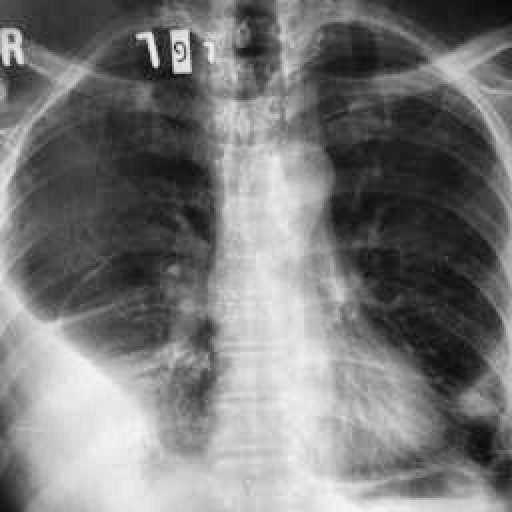
Finding: TUBERCULOSIS